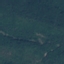
Land use / land cover class: Forest